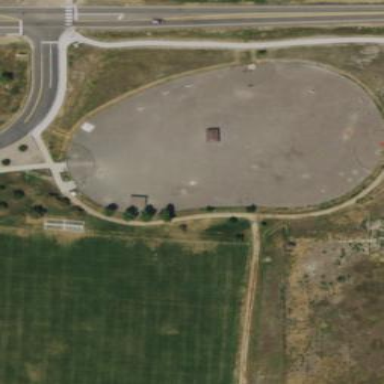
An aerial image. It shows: Dog park for leisure land.